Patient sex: M
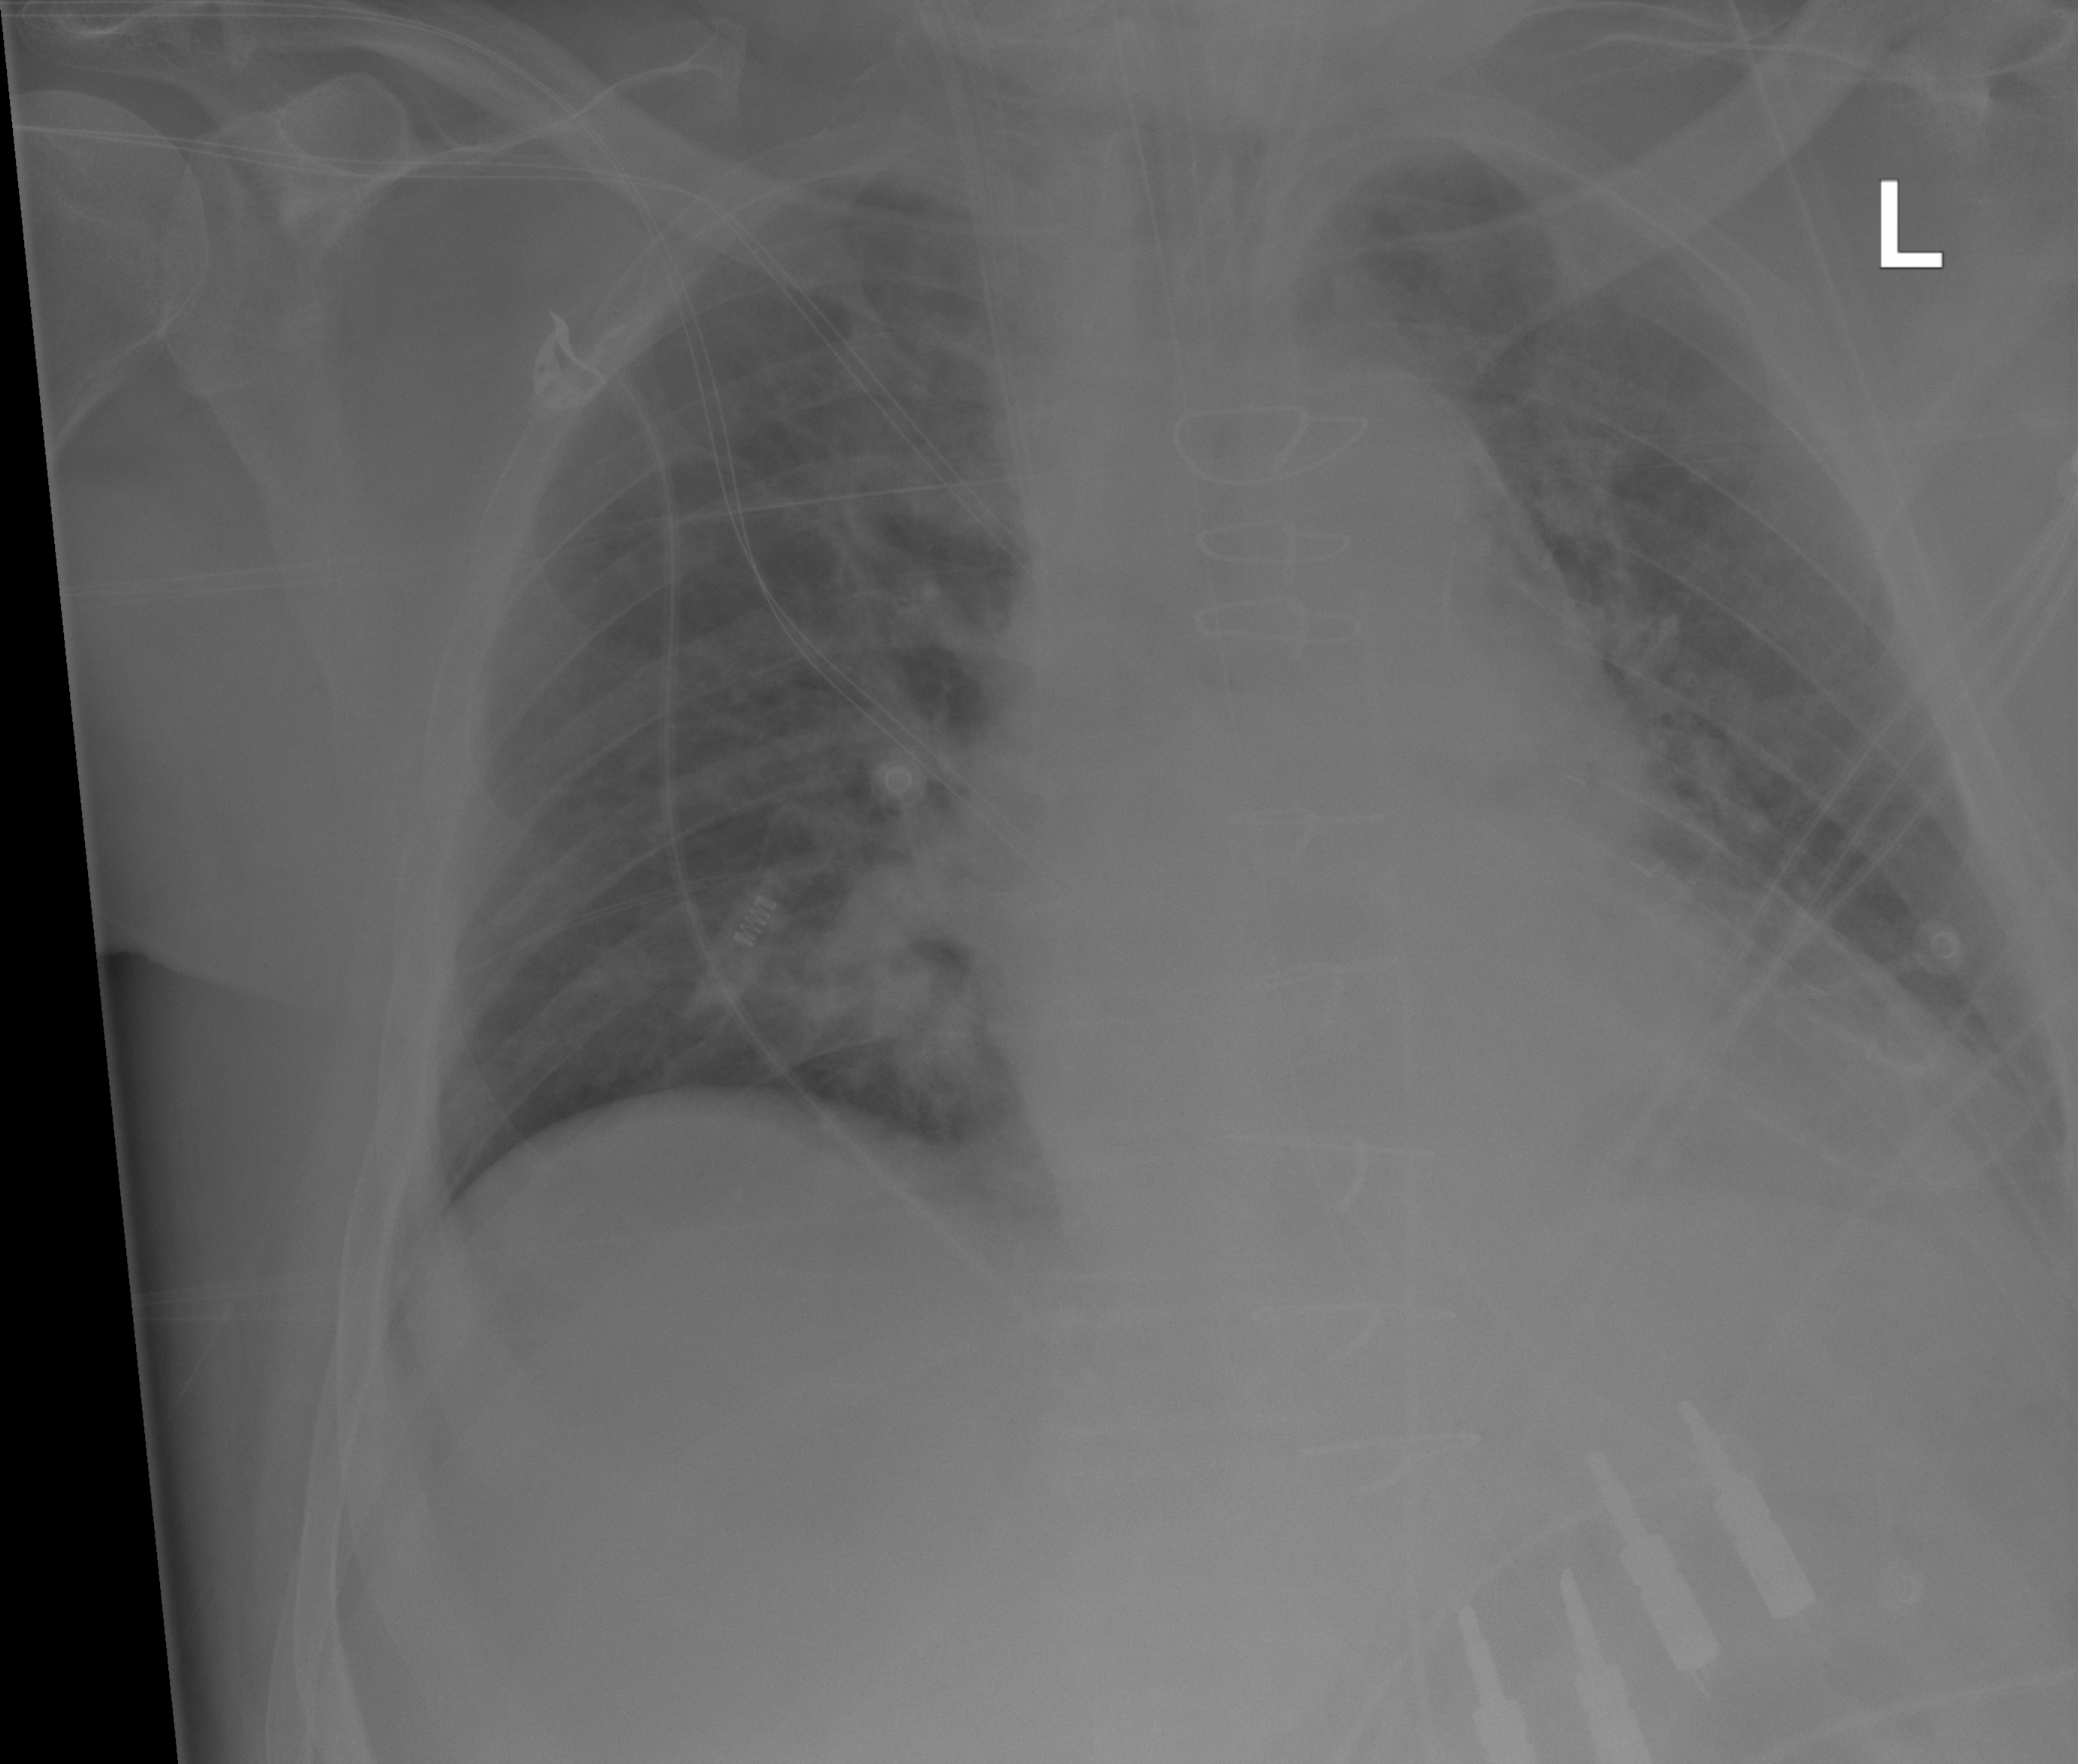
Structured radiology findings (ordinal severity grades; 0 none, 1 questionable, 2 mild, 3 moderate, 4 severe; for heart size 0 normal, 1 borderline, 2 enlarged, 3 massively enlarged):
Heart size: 1
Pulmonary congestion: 0
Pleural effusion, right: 0
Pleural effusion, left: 2
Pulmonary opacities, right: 0
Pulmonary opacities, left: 2
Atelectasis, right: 0
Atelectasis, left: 2